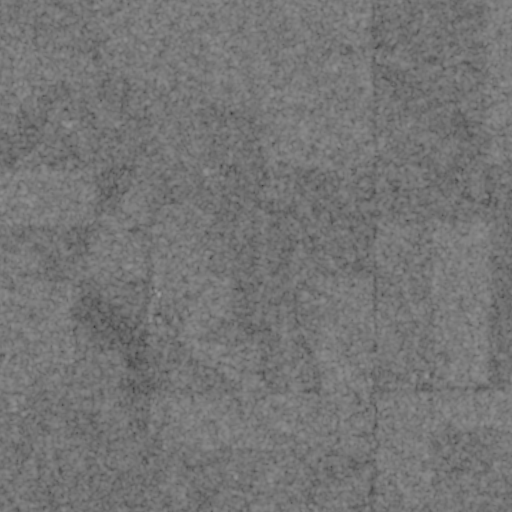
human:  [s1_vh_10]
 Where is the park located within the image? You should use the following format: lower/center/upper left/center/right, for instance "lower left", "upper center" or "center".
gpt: The park is located in the lower right of the image.
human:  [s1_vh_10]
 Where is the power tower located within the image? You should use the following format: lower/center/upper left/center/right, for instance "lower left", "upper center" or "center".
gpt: There is no power tower in the image.

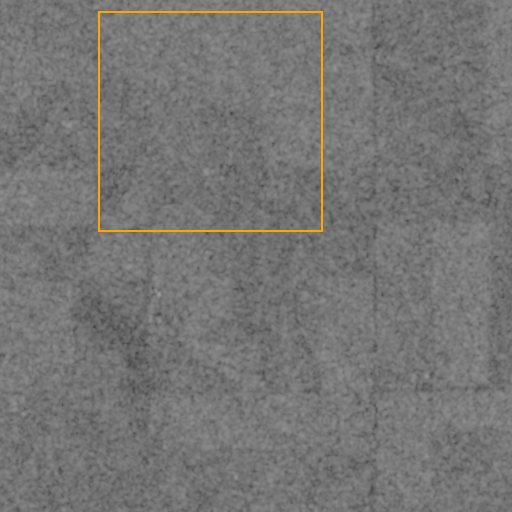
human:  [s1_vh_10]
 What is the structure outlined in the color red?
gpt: There is no red outline.
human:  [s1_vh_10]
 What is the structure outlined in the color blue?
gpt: There is no structure outlined in blue.